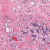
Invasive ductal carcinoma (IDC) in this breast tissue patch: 1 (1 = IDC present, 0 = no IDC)